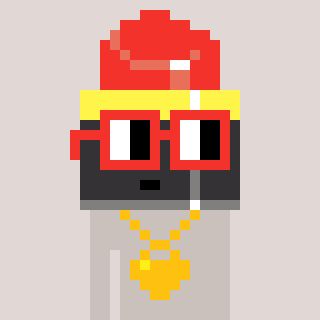
a pixel art character with square red glasses, a lipstick-shaped head and a foggrey-colored body on a warm background